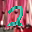
Label: 2